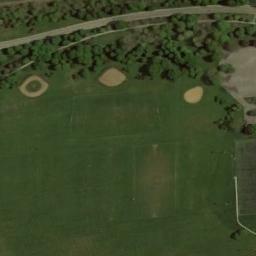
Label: baseball_diamond